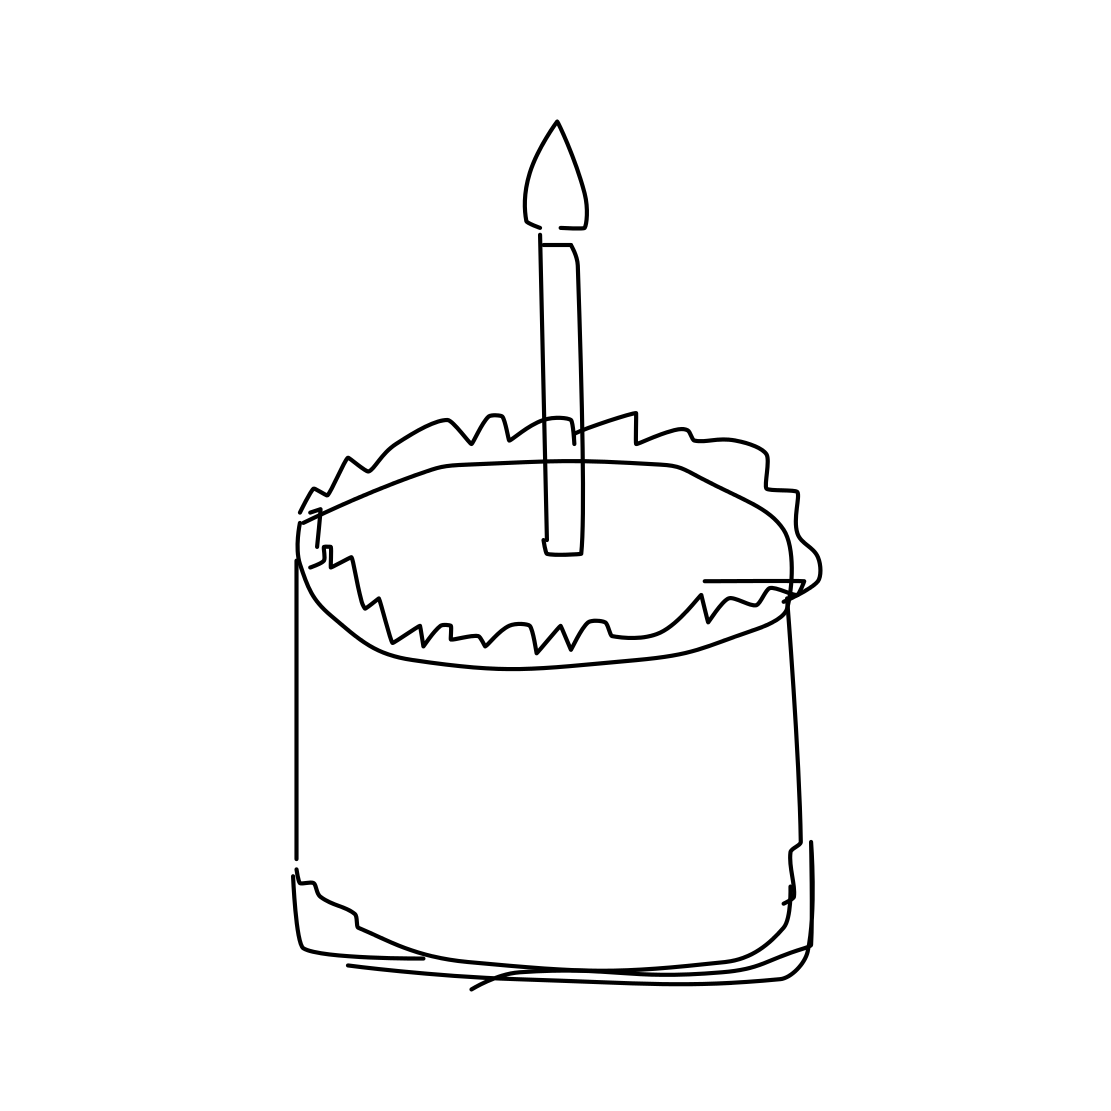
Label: cake